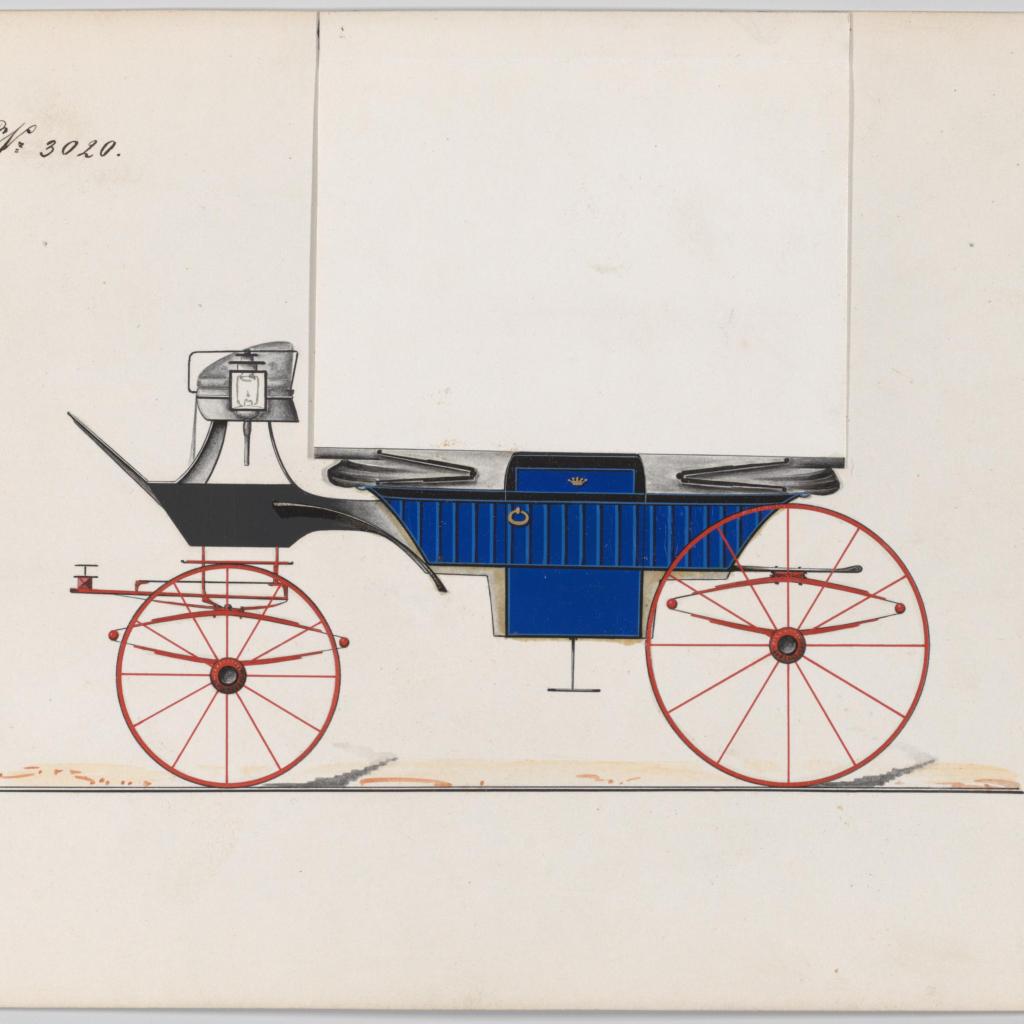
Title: Design for Landau, No. 3006
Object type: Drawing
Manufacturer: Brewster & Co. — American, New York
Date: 1874
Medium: Pen and black ink, watercolor and gouache with gum arabic and metallic ink
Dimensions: sheet: 7 1/16 x 9 15/16 in. (17.9 x 25.2 cm)
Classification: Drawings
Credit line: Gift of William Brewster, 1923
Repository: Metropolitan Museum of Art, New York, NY